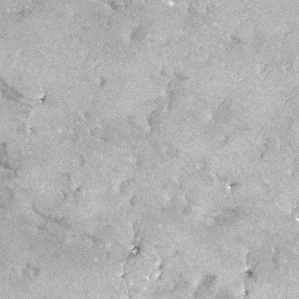
Label: frost